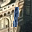
Label: 1